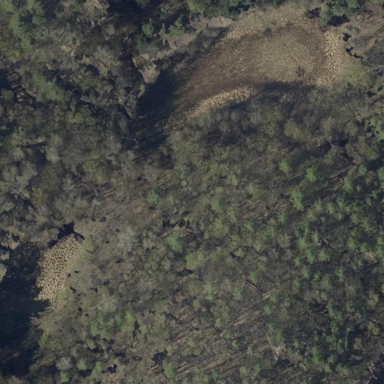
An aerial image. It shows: Swamp in wetland area.